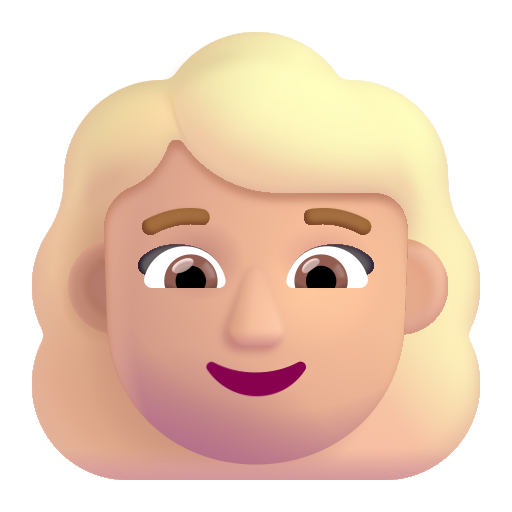
woman blonde hair color  light